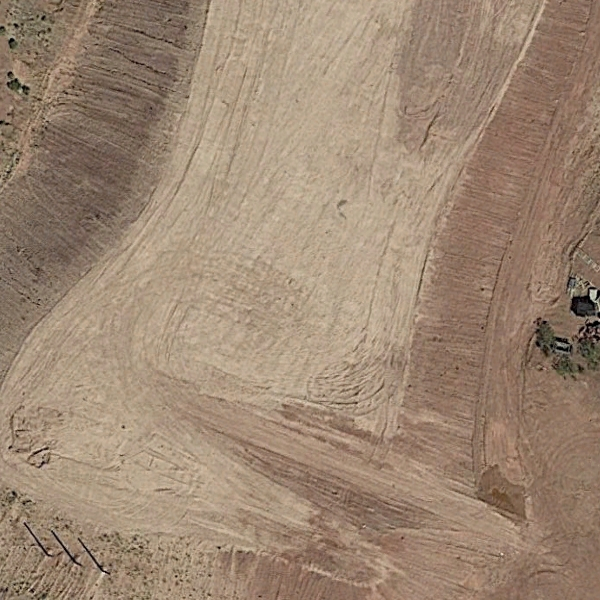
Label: BareLand